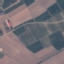
Land use / land cover class: PermanentCrop